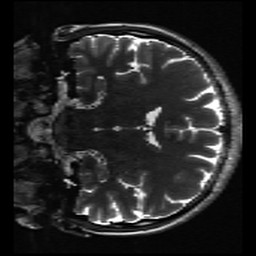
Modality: inplaneT2
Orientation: coronal